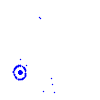
Particle: pion